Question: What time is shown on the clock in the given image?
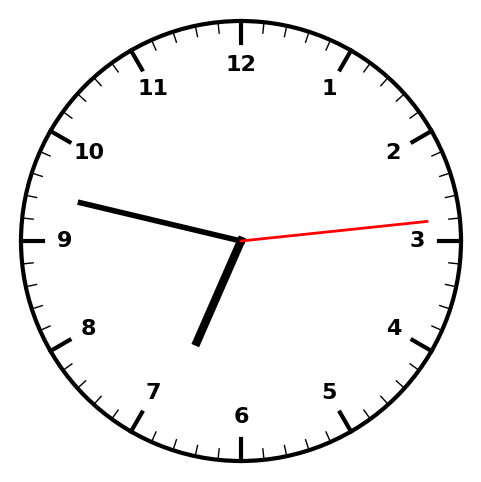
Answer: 06:47:14